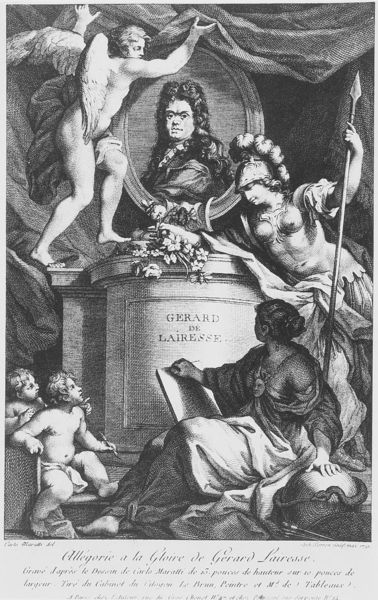
Titel: “Allegorie zum Ruhme des Gérard de Lairesse” publiziert  in “La Galerie des peintres flamands, hollondaise et allemands”
Künstler: Jean-Baptiste Lebrun
Schlagwörter: flügel, himmel, mann, nackt, weiß, blumen, busen, frau, schwarz, sockel, bild, bildnis, porträt, vorhang, stoff, kind, locken, kinder, oval, engel, putto, statue, schrift, grafik, lanze, tafel, buch, medaillon, druck, stich, schwarzweiß, text, schlange, kugel, helm, rüstung, erdkugel, speer, putten, putti, minerva, legende, burst, rengel, gerard, gerard de lairesse, allegerie, lairesse